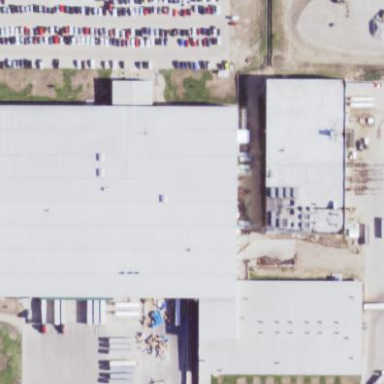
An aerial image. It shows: Industrial building.